Question: This is a diagram of a Rubik's Cube. Given an initial state (above), you can perform the standard 18 operations to find the minimum number of moves required to get the Rubik's Cube to the given state (below). We disregard isomorphism; we only ensure that the transformation is valid within the current view.
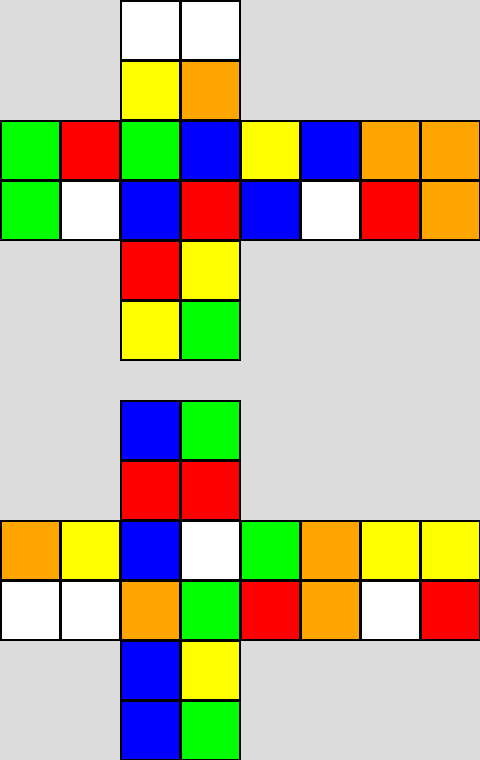
Answer: 8